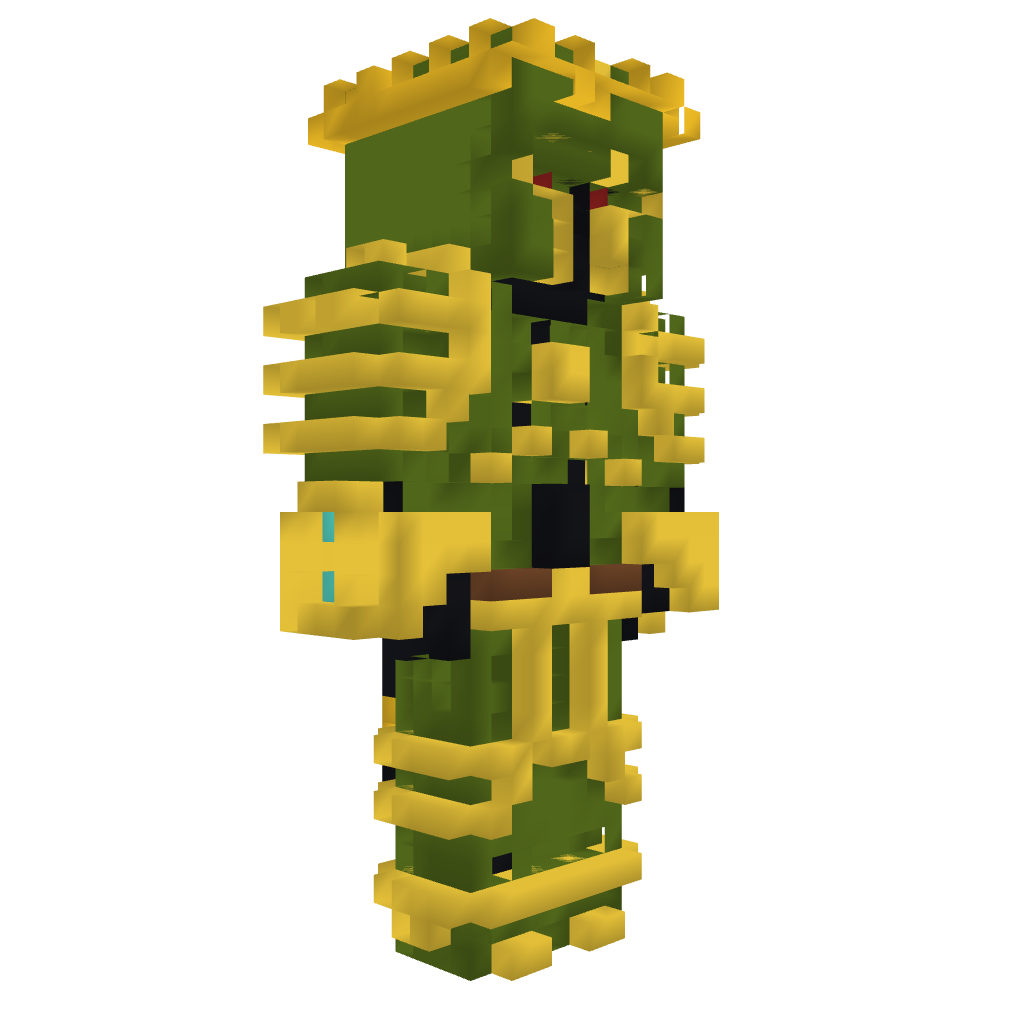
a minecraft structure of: BossModz8 Statue